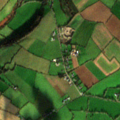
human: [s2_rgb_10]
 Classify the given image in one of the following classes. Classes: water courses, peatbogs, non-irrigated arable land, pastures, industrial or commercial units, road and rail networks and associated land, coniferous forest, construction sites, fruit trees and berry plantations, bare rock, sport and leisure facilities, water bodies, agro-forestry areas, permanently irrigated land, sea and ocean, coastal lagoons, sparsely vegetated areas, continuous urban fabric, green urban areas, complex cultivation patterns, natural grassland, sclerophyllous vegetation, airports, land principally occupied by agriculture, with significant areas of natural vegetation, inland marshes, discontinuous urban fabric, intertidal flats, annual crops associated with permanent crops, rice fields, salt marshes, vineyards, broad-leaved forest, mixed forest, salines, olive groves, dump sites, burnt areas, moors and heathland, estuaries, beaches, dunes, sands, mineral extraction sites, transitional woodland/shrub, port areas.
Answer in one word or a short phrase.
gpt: non-irrigated arable land, pastures